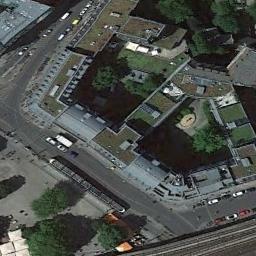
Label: commercial_area